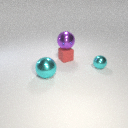
small red rubber cube behind small cyan metal sphere